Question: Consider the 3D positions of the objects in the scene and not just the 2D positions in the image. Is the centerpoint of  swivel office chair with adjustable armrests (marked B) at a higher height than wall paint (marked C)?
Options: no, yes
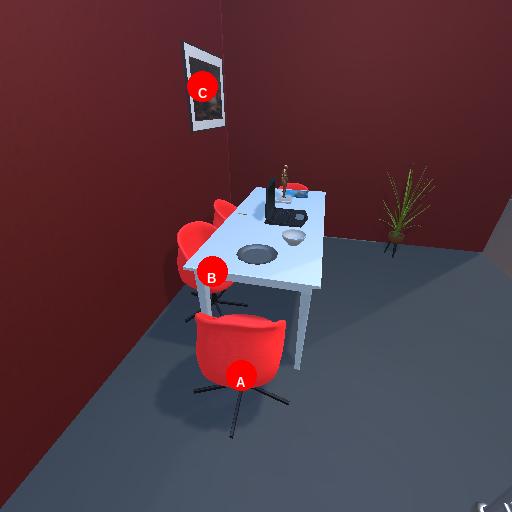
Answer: no